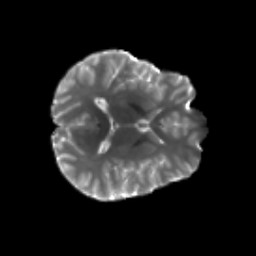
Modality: T2w
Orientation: axial
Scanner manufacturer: siemens
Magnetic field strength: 3 T
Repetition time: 4.16 s
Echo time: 0.0806 s